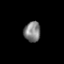
Tissue: prostate
Cell type: Fibroblasts
Senescence score: 0.7928
Nuclear area (px): 328
Mean DAPI intensity: 128.296